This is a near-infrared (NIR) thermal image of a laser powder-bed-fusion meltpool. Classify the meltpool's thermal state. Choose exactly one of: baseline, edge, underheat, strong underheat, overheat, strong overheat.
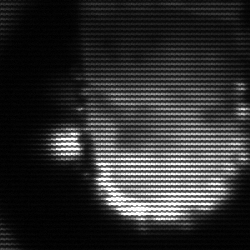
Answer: baseline